Question: I installed the <URL> composer package using 'php composer.phar install'. I'm running on PHP framework Laravel.
'''
Loading composer repositories with package information
Installing dependencies
- Installing willdurand/geocoder (1.0.10)
Downloading: 100%
- Installing kriswallsmith/buzz (v0.7)
Downloading: 100%
willdurand/geocoder suggests installing guzzle/guzzle (Enabling Guzzle allows you to use the GuzzleHttpAdapter.)
willdurand/geocoder suggests installing zendframework/zend-http (Enabling Zend_Http allows you to use the ZendHttpAdapter)
Writing lock file
Generating autoload files
'''
'''
// --------------------------------------------------------------
// The path to the composer vendors directory.
// --------------------------------------------------------------
$paths['composer'] = 'vendor';
'''
'''
// --------------------------------------------------------------
// Autoload composer vendors.
// --------------------------------------------------------------
require path('composer').DS.'autoload.php';
'''
'''
{
"require": {
"willdurand/geocoder": "@stable",
"kriswallsmith/buzz": "@stable"
}
}
'''
I get the following error when I try to run the example on Geocoder-php's homepage:
'''
Class 'Geocoder\HttpAdapter\BuzzHttpAdapter' not found
'''
'''
$adapter = new \Geocoder\HttpAdapter\BuzzHttpAdapter();
'''

I have already installed Buzz, did I miss out something?
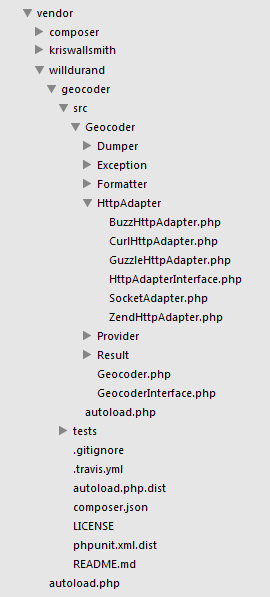
Answer: You need to require the autoloader before it can work
Try adding the following :
'''
require 'vendor/willdurand/Geocoder/autoload.php';
'''